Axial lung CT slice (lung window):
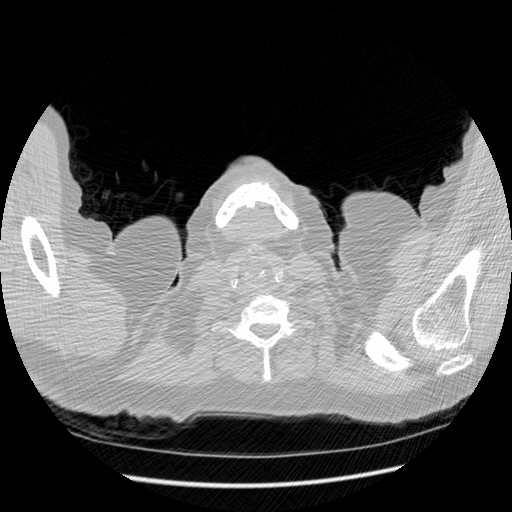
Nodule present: no